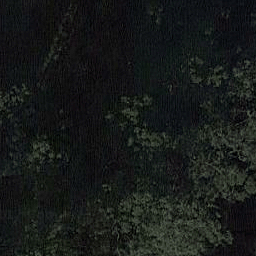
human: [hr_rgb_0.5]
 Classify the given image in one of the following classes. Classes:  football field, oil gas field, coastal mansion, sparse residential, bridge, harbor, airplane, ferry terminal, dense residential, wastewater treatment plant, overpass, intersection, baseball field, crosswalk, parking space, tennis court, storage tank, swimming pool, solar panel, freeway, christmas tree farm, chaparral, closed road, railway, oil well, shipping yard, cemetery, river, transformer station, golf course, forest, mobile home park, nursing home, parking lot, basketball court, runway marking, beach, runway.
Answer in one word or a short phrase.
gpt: forest